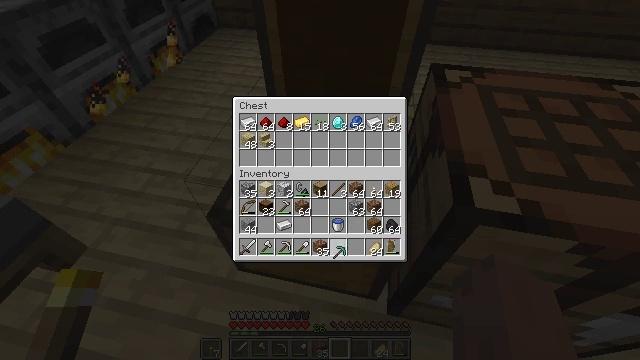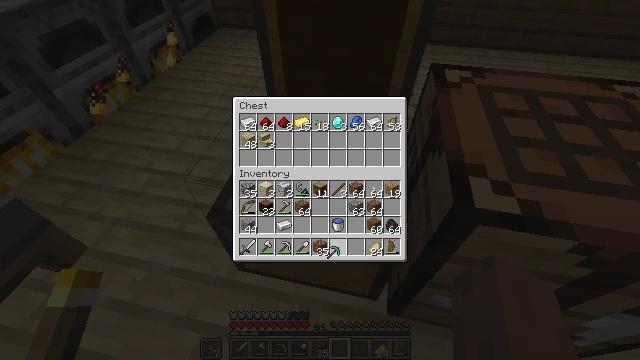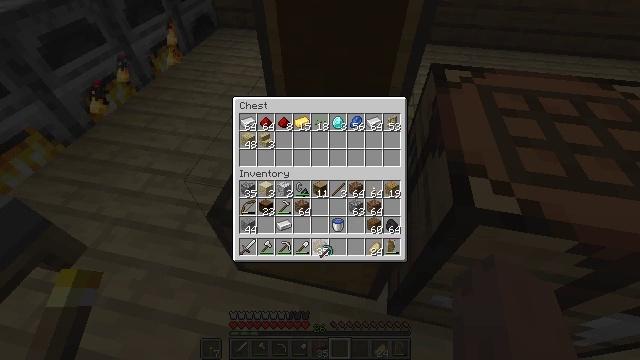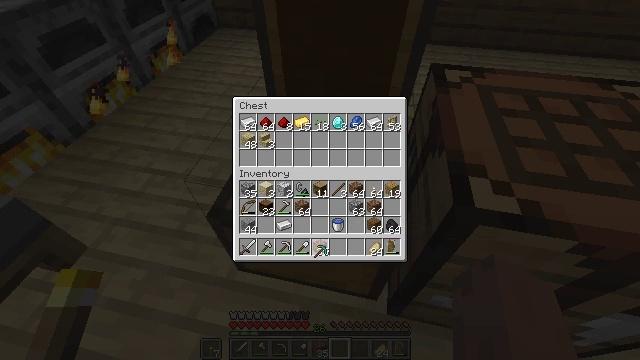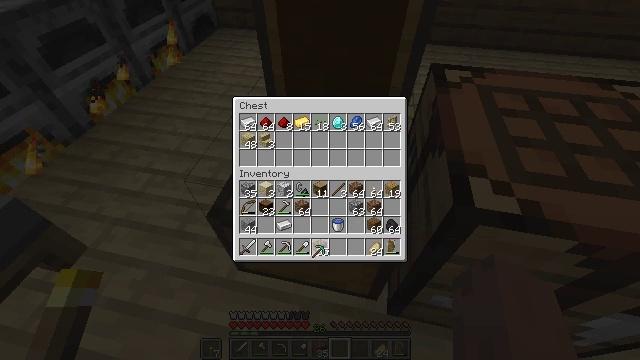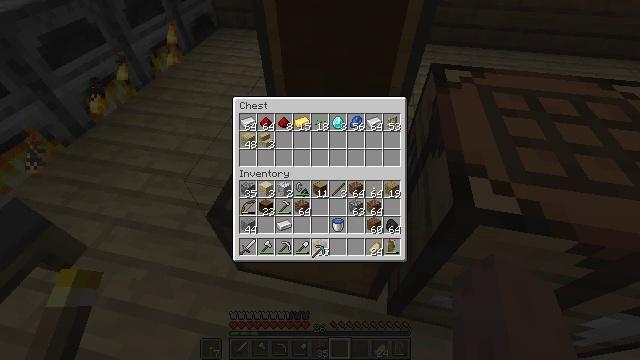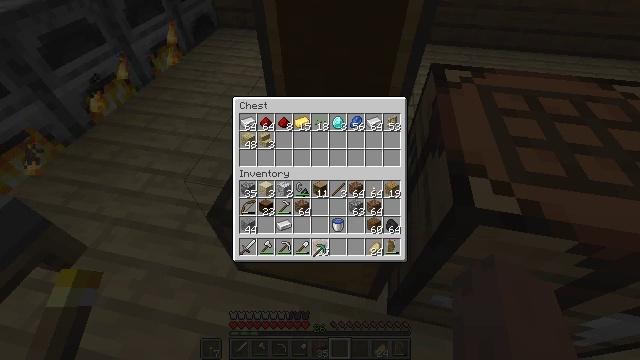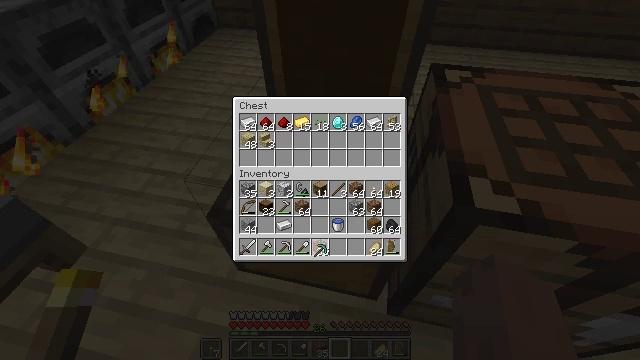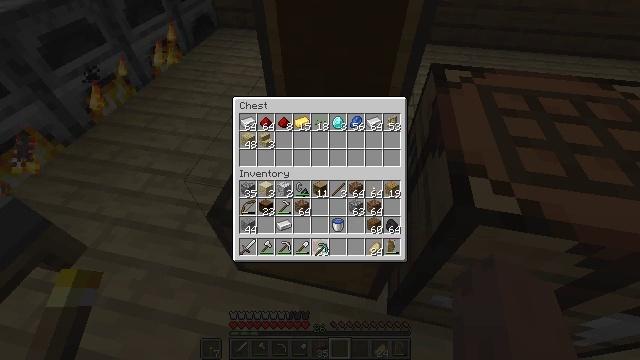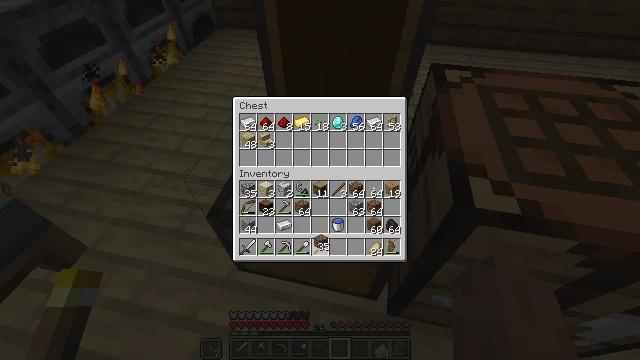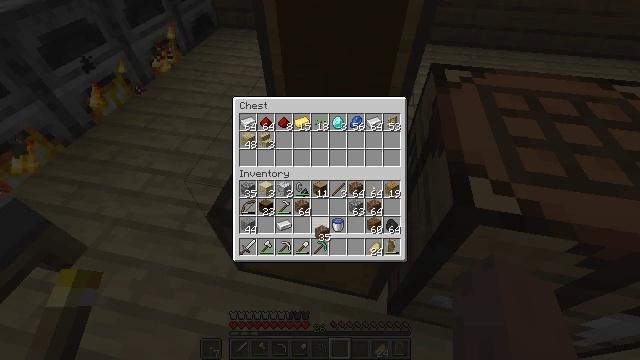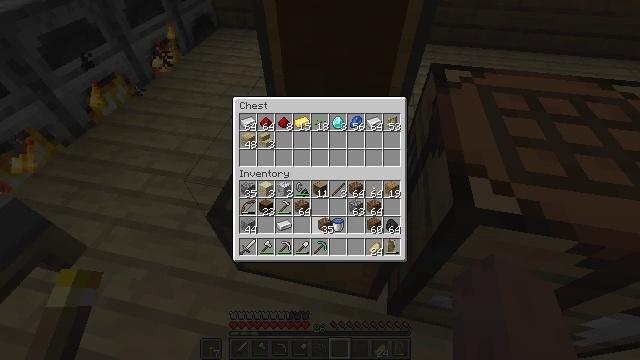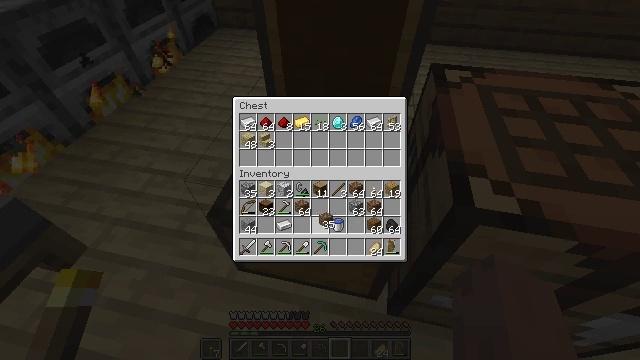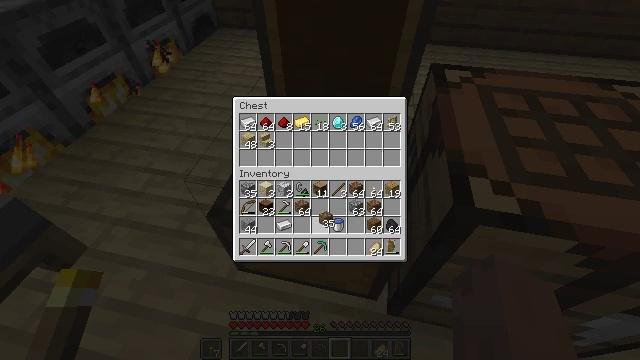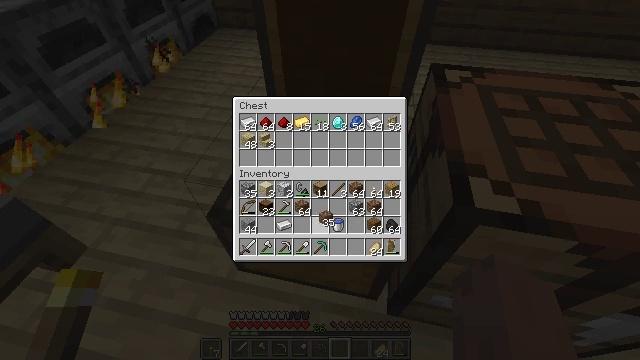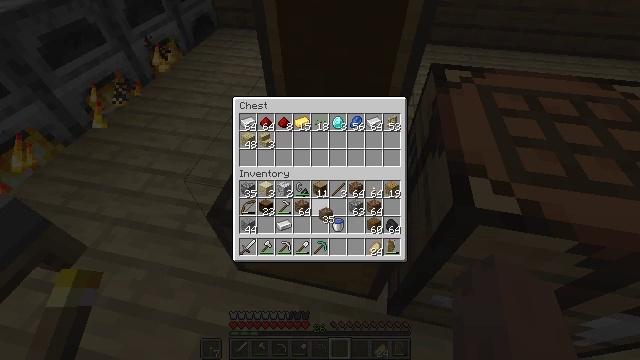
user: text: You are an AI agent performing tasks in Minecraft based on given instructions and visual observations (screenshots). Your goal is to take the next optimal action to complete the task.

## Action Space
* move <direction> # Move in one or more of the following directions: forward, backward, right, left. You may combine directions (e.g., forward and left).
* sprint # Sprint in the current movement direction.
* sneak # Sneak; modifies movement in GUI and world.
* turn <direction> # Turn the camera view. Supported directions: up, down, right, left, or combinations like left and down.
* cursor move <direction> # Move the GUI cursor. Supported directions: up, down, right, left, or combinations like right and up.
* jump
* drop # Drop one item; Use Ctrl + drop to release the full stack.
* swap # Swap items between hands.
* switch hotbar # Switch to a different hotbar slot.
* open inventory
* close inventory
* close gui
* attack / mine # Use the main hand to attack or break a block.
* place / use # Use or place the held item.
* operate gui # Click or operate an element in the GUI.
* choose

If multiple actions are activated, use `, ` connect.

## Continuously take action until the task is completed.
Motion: motion action
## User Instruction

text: craft item air
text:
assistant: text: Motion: no_op
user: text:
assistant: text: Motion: turn left
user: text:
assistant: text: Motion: no_op
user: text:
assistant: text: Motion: no_op
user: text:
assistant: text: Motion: no_op
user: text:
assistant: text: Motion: attack / mine
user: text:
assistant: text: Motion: attack / mine
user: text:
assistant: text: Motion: attack / mine
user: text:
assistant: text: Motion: no_op
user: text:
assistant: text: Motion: turn up
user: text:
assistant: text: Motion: turn up
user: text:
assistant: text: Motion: no_op
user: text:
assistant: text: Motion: no_op
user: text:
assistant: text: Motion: no_op
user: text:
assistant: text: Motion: no_op
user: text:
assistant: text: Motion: no_op
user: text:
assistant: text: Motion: no_op
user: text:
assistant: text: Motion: turn right
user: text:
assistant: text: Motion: turn right
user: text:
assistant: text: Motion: turn right
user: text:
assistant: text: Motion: no_op
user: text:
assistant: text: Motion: no_op
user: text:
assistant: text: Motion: no_op
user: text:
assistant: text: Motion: no_op
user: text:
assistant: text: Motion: no_op
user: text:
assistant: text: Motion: attack / mine
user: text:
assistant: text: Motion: attack / mine
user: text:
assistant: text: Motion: attack / mine
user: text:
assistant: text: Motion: turn left
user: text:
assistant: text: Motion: turn left